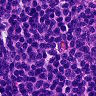
Metastatic tissue present: no